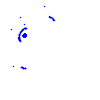
Particle: pion